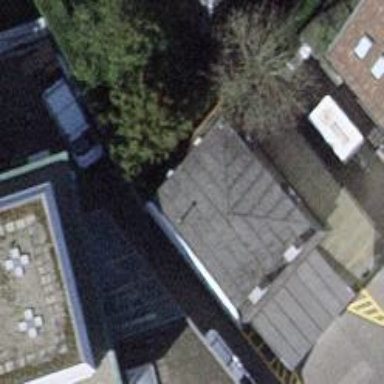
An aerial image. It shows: The building has flat roof oriented across. The roof is major part of the building.